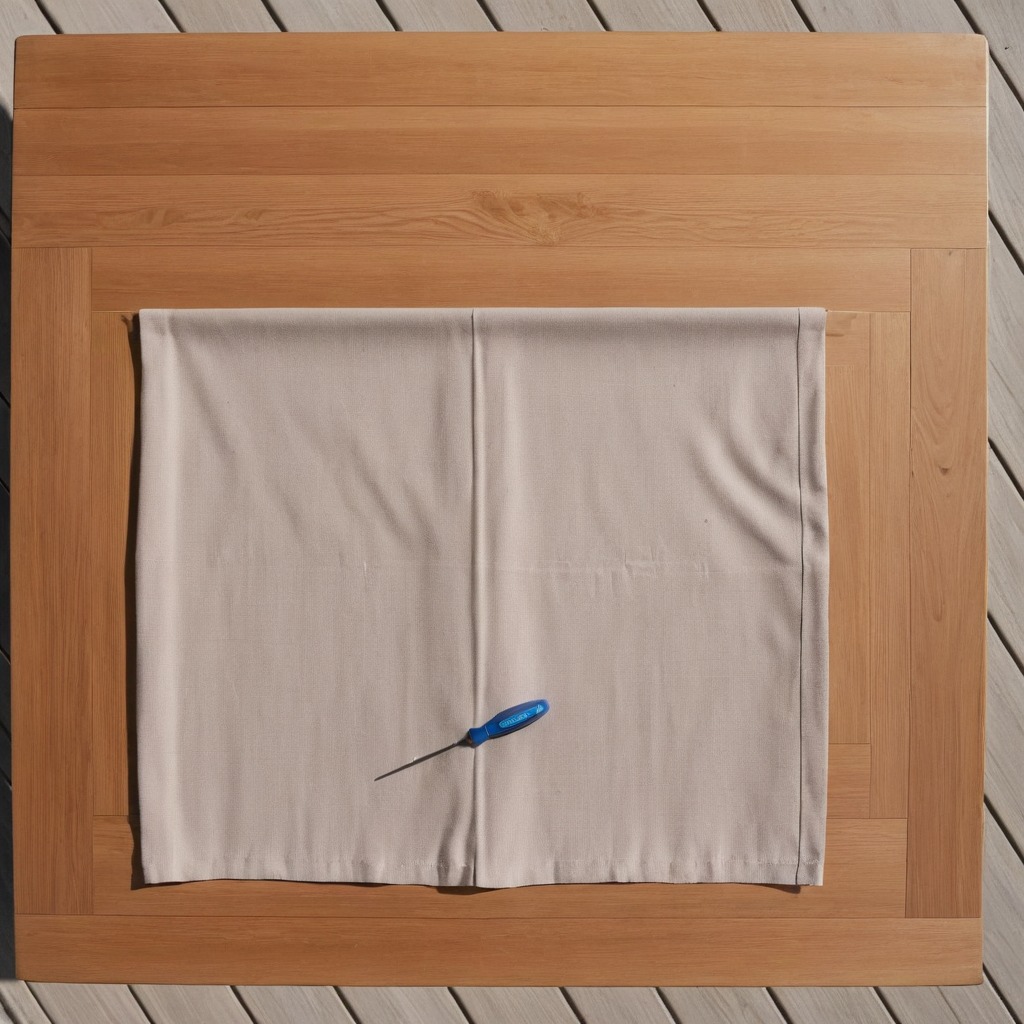
A screwdriver lies on the wooden table in an outdoor workshop during daytime bright natural light soft shadows worn but beneath the cloth.